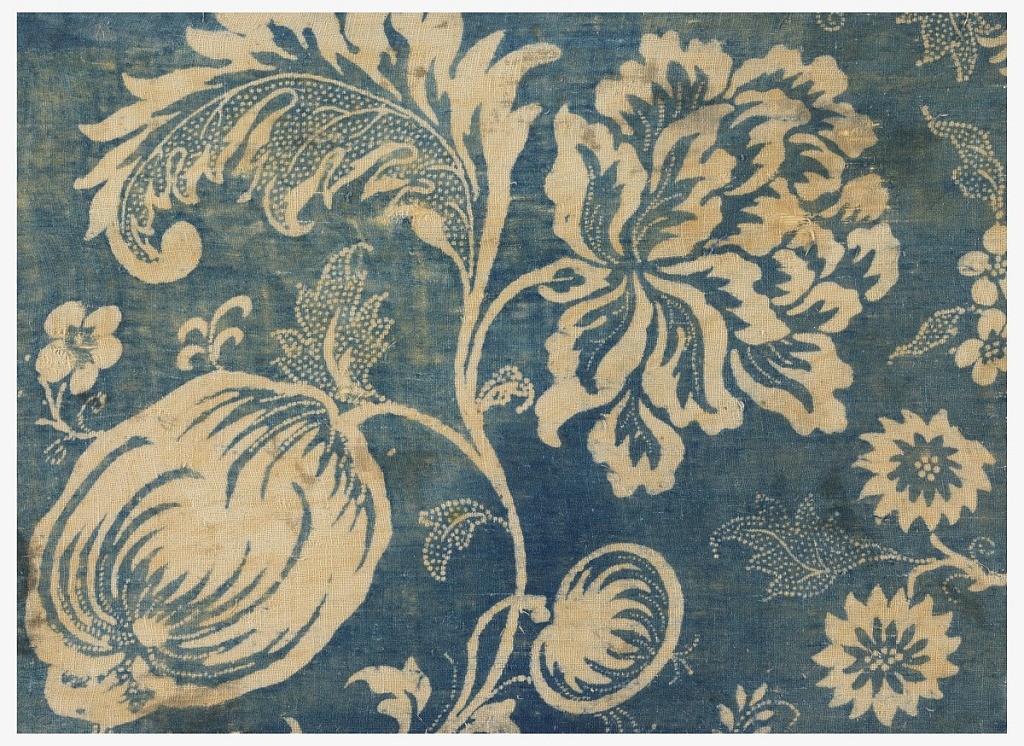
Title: Fragment
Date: mid–late 18th century
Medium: cotton Technique: blue resist on plain weave
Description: Design of buds and blossoming flowers in white on a blue background.